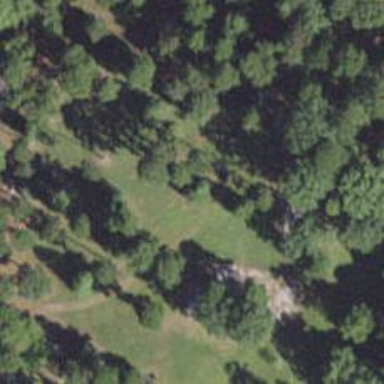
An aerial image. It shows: Disc golf tee.